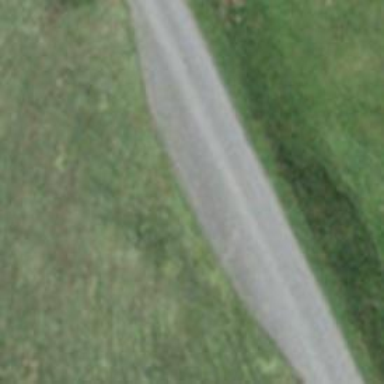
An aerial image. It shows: Passing place on the road.